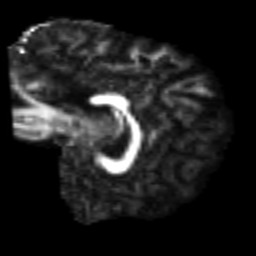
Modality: FA
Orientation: sagittal
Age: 20
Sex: male
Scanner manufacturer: siemens
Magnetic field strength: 3 T
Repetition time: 2.3 s
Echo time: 0.085 s